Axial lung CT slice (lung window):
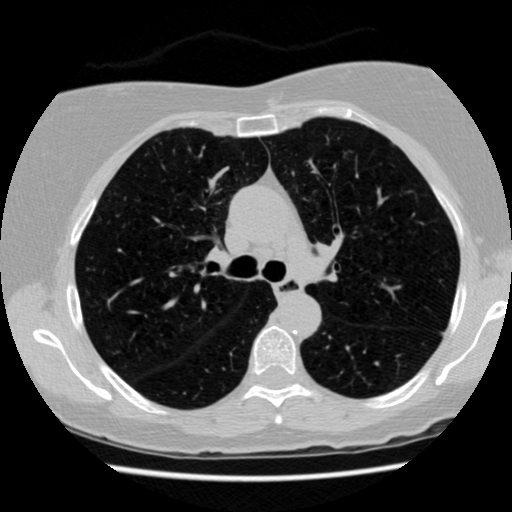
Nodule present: no